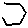
Label: hexagon